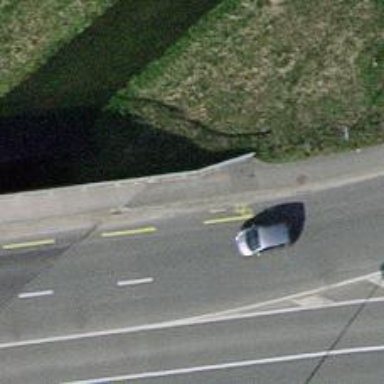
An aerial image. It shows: Sidewalk on asphalt footway bridge.